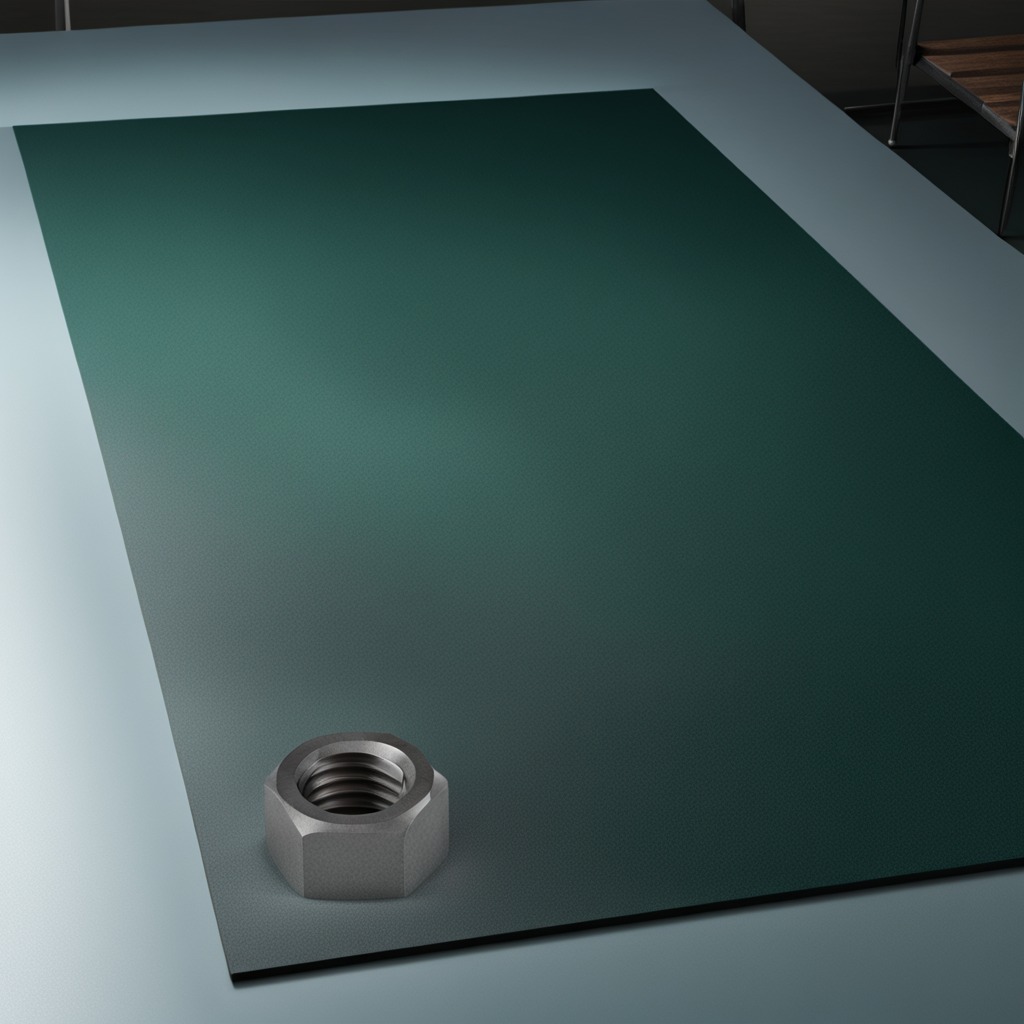
A metal nut is lying on the granite tabletop.